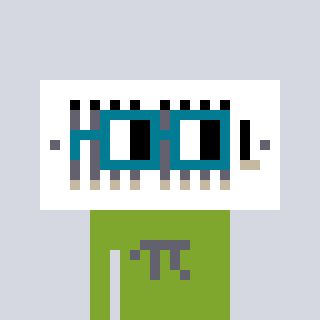
a pixel art character with square dark green glasses, a vent-shaped head and a slimegreen-colored body on a cool background